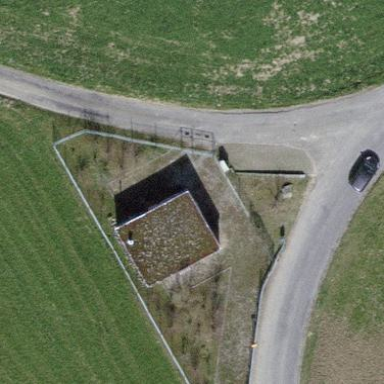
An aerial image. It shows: Service building.